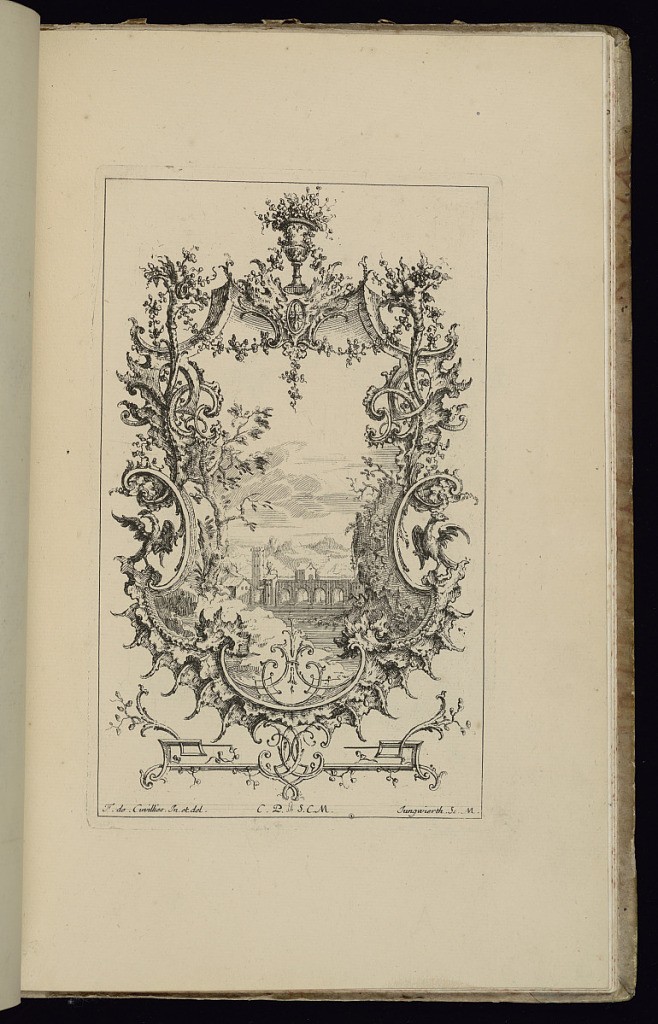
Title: Cartouche with Bridge in Landscape
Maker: François de Cuvilliés the Elder, Belgian, 1695 - 1768
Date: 1738
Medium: Engraving on cream laid paper
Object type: Bound print
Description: Design for upright symmetrical cartouche, an urn filled with flowers at top, cornucopia at upper left and right. Within the frame, a landscape scene depicting a bridge and other small buildings. In the background, craggy mountains.